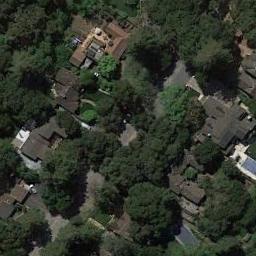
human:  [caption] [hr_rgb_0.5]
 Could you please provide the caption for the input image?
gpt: Houses in medium-sized residential areas are built on green land .

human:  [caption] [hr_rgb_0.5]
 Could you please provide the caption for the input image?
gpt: Many trees are in medium residential area .

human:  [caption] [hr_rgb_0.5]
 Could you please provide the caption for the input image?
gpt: The medium residential area has some neatly arranged houses and lots of trees are among these houses .

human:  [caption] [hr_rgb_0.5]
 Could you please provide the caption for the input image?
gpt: The medium residential is next to some trees .

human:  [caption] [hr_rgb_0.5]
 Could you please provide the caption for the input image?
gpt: There are many green trees and some brown buildings on the medium residential area .